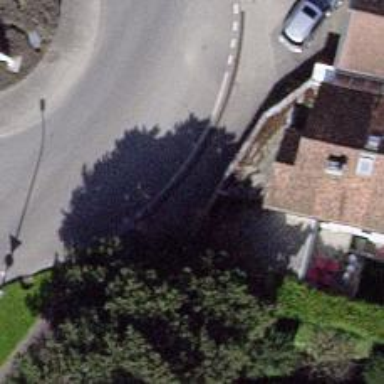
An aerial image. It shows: Asphalt cycleway with asphalt footway alongside it.